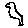
Label: bird